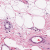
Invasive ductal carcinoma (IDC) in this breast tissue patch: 0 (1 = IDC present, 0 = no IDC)